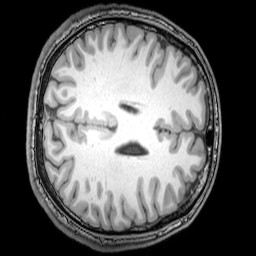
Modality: T1w
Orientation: axial
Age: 22
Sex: male
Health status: healthy
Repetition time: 0.081 s
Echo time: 0.037 s